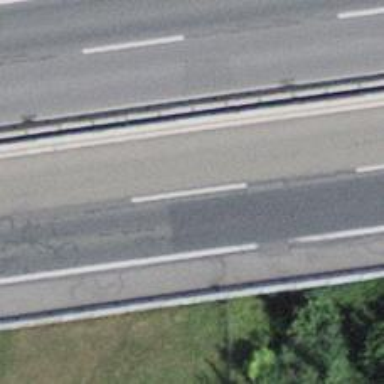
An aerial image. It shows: Viaduct bridge over motorway.